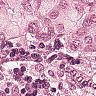
Metastatic tissue present: yes